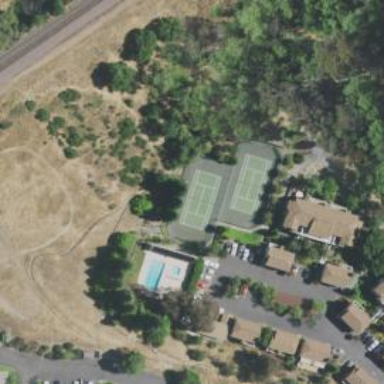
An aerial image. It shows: Tennis court on the leisure land pitch.